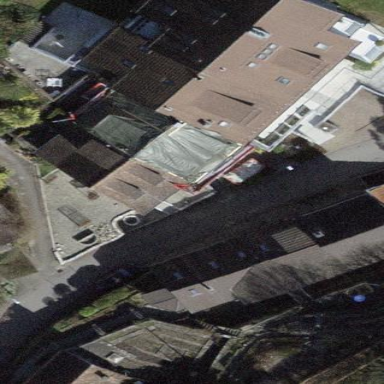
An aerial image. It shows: Terrace building.